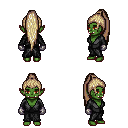
a pixel art fantasy rpg character, female body template, orc, green skin, gray robe, magenta pants, white blonde extra-long topknot hairstyle, metal gloves, four views (front, back, left, right), 2x2 character sprite sheet, small pixel art, hard edges, no anti-aliasing